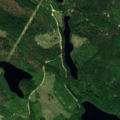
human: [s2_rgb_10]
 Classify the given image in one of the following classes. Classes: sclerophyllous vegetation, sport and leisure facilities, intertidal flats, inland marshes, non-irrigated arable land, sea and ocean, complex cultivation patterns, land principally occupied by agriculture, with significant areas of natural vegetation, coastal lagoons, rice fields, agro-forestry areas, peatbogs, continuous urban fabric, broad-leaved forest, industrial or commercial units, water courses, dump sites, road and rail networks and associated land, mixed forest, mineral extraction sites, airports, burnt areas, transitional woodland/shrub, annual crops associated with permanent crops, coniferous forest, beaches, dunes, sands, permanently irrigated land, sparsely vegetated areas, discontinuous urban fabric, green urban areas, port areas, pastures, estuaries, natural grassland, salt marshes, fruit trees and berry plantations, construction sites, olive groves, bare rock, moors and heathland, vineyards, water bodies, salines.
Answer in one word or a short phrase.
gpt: coniferous forest, mixed forest, water bodies